Interaction volume radius: 5 \u00c5
Interaction volume height: 10 \u00c5
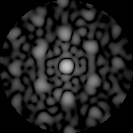
Disorder parameter: 0.501